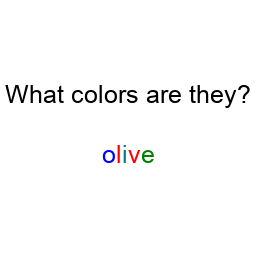
Color: blue, red, teal, red, green
Color name shown: olive
Background color: white
Question text color: black